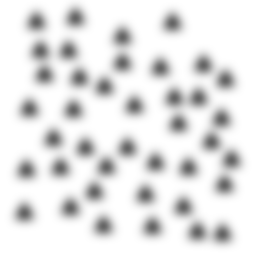
Squares: 0
Triangles: 40
Stars: 0
Total shapes: 40